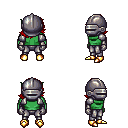
a pixel art fantasy rpg character, male body template, orc, green skin, steel arm armor, metal pants, red swoop hairstyle, metal helm, metal gloves, gold boots, four views (front, back, left, right), 2x2 character sprite sheet, small pixel art, hard edges, no anti-aliasing